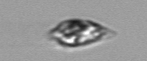
Label: Oxytoxum